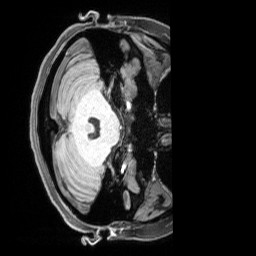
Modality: T1w
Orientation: axial
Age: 26
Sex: female
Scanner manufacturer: siemens
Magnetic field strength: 3 T
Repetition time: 2.17 s
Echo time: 0.00169 s